Question: I have a script when I'm trying to select locations in an inventory where quantity of said location is <= 5. The query is complete, now I'm trying to do some fine tuning, and what I'm running into now is when I use the distinct clause I am still receiving duplicate records in the same column. I do know the column next to the first are unique, but I thought distinguishing distinct and one column would roll over to next related to said column.
Here is my code:
'''
select DISTINCT bin.scannable_id as bin,
bi.bin_id as case1,
pallet.scannable_id as pallet,
-- bi.isbn as fcsku,
nvl(fs.asin,bi.isbn) as asin,
sum(bi.quantity) as quantity,
pallet.creation_date as received_date
from containers bin
join containers pallet on pallet.containing_container_id = bin.container_id
join containers case on case.containing_container_id = pallet.container_id
join bin_items bi on bi.container_id = case.container_id
left join fcskus fs on fs.fcsku = bi.isbn
where bin.scannable_id like 'R-1-T%'
and bi.quantity <= '5'
group by bin.scannable_id, pallet.scannable_id, bi.bin_id, bi.owner,bi.isbn,nvl(fs.asin,bi.isbn), pallet.creation_date
order by sum(bi.quantity);
'''
My output, which is obviously showing duplicate records in the scannable_id column:

'''
select DISTINCT bin.scannable_id as bin,
pallet.scannable_id as pallet,
nvl(fs.asin,bi.isbn) as asin,
sum(bi.quantity) as quantity
from containers bin
join containers pallet on pallet.containing_container_id = bin.container_id
join containers case on case.containing_container_id = pallet.container_id
join bin_items bi on bi.container_id = case.container_id
left join fcskus fs on fs.fcsku = bi.isbn
where bin.scannable_id like 'R-1-T%'
having sum(bi.quantity) <= '5'
group by bin.scannable_id, pallet.scannable_id, nvl(fs.asin,bi.isbn), bi.quantity
order by sum(bi.quantity);
'''
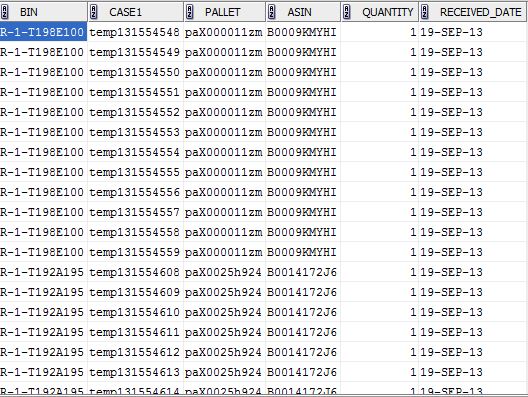
Answer: As said on the comments you dont need a 'DISTINCT' if you have the 'group by' statement. And format your date field because depending on your oracle client configuration it will not show you the entire date format (e.g. date time). So try with this:
'''
select bin.scannable_id as bin,
bi.bin_id as case1,
pallet.scannable_id as pallet,
nvl(fs.asin,bi.isbn) as asin,
to_char(pallet.creation_date, 'yyyy-mm-dd') as received_date
sum(bi.quantity) as quantity,
from containers bin
join containers pallet on pallet.containing_container_id = bin.container_id
join containers case on case.containing_container_id = pallet.container_id
join bin_items bi on bi.container_id = case.container_id
left join fcskus fs on fs.fcsku = bi.isbn
where bin.scannable_id like 'R-1-T%'
and bi.quantity <= '5'
group by bin.scannable_id,
pallet.scannable_id,
bi.bin_id,
bi.owner,
bi.isbn,
nvl(fs.asin,bi.isbn),
to_char(pallet.creation_date, 'yyyy-mm-dd')
order by sum(bi.quantity);
'''